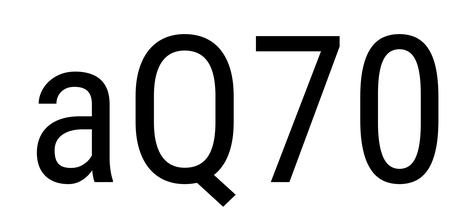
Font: Roboto_Condensed_Regular